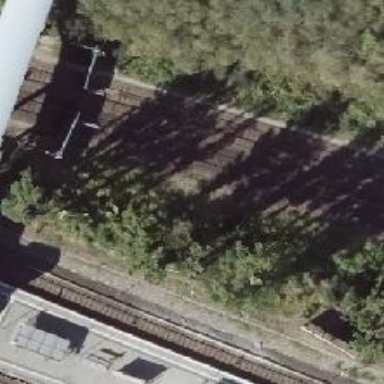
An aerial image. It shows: Railway with electrified contact lines.